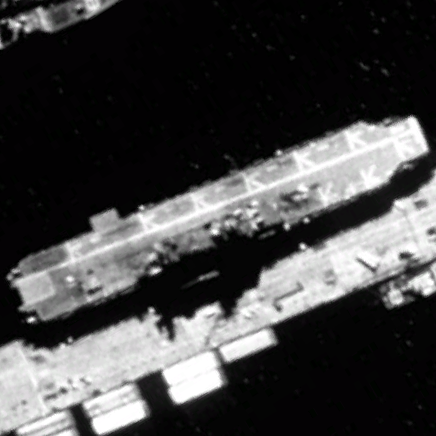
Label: assault